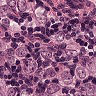
Metastatic tissue present: yes